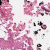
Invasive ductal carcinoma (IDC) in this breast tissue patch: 0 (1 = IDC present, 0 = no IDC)